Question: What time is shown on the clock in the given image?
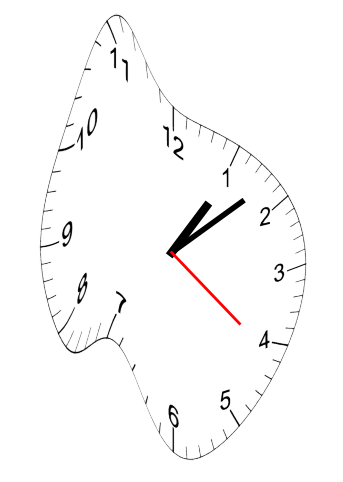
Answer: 01:08:21